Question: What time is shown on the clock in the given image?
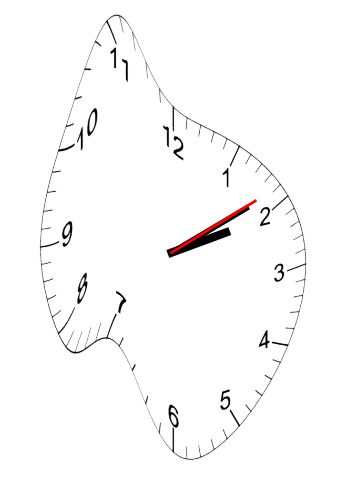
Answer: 02:09:09